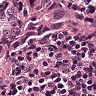
Metastatic tissue present: yes